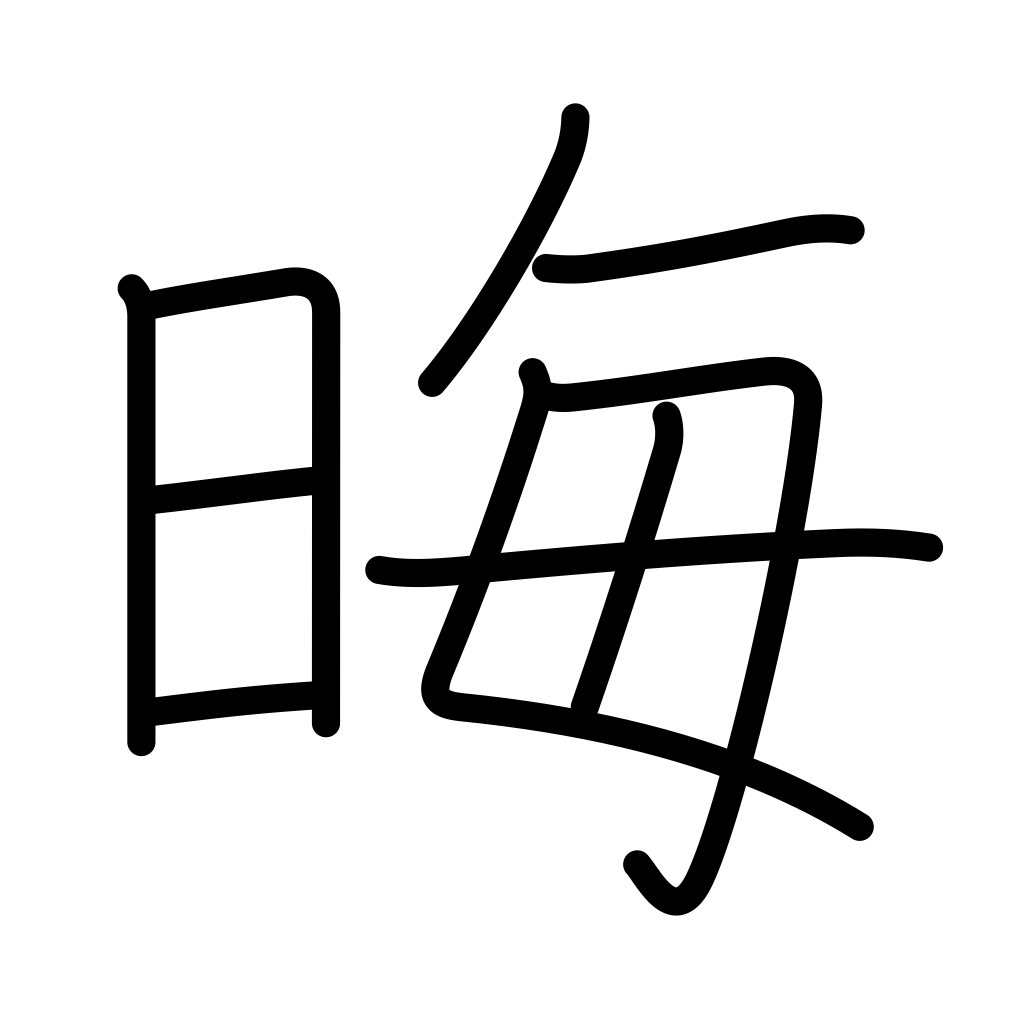
Meaning: dark, disappear